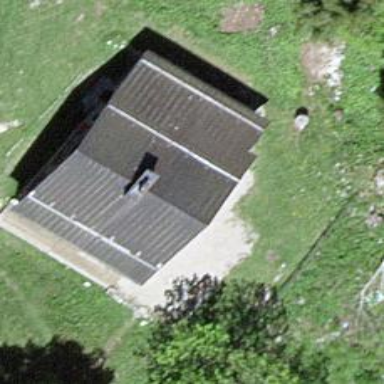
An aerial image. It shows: Cabin for tourism purposes.